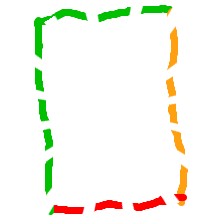
Shape: rectangle